Chest X-ray:
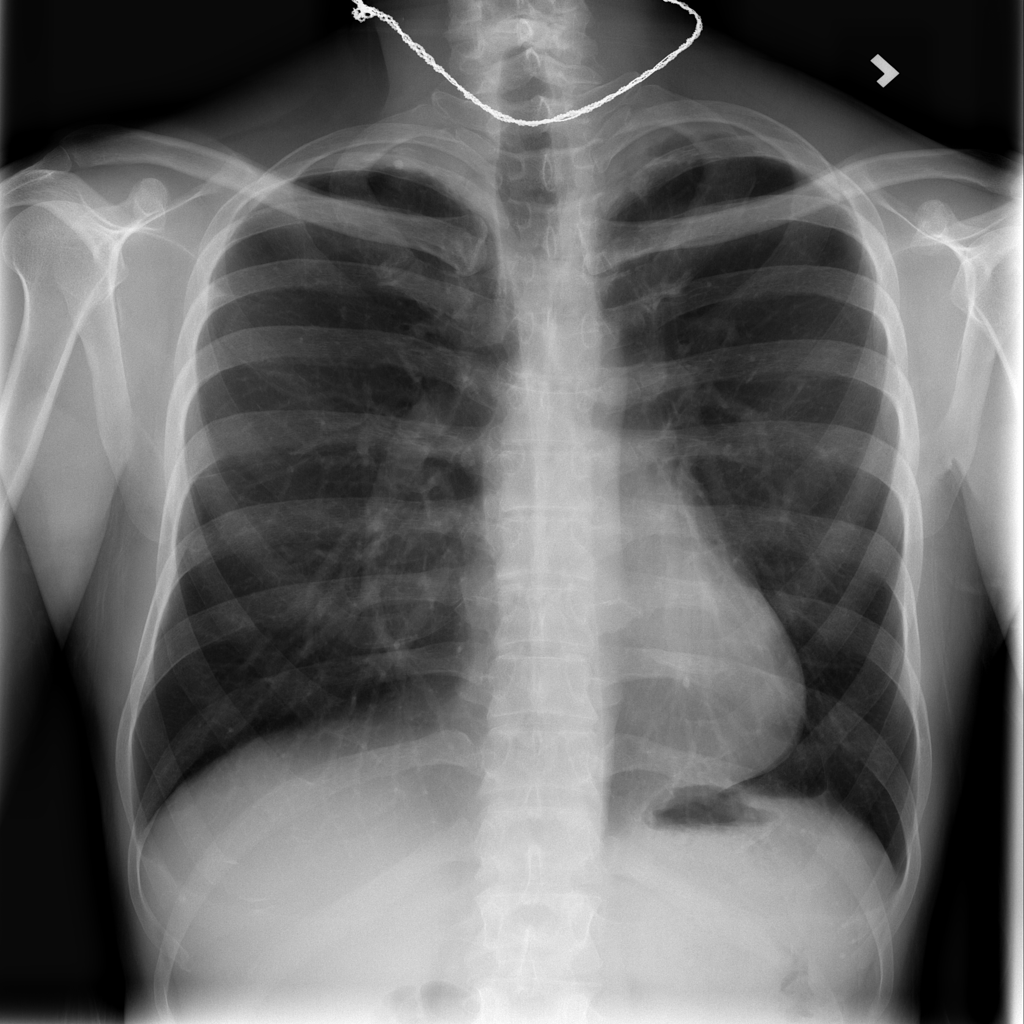
No abnormal finding: yes